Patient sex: F
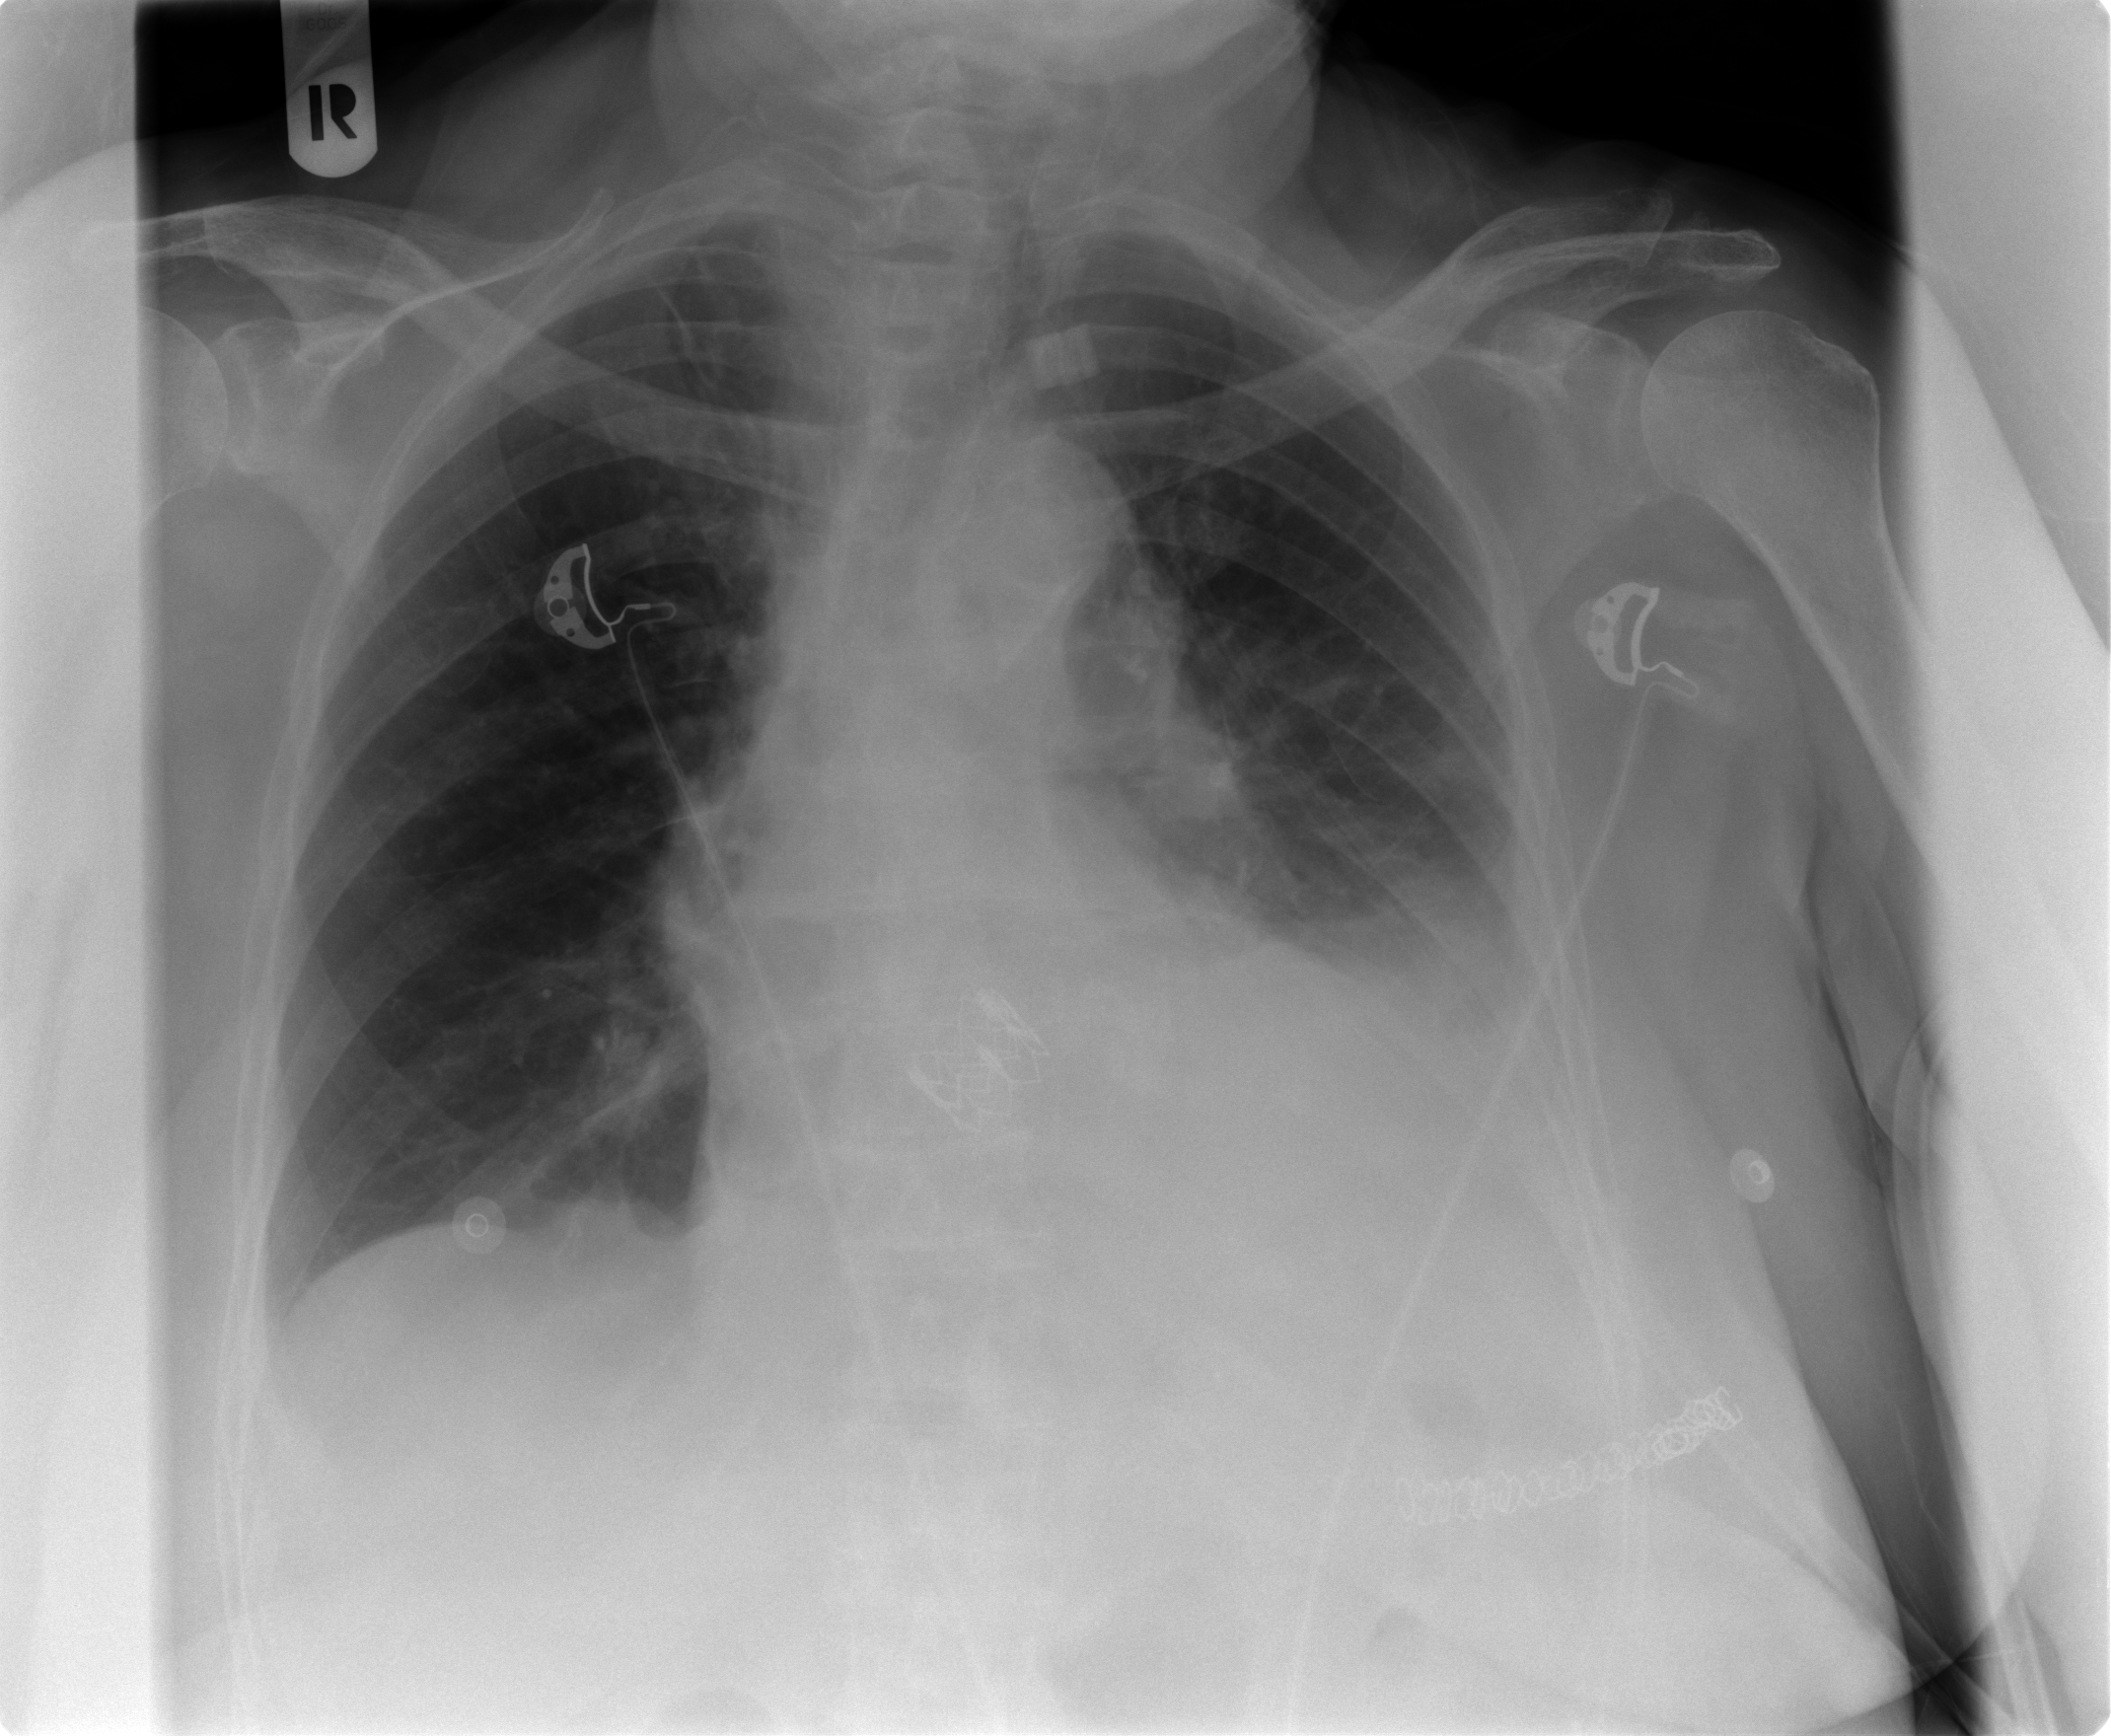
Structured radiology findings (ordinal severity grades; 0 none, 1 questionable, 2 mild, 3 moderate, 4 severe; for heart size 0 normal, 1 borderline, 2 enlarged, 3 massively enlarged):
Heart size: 1
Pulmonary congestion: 0
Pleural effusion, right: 0
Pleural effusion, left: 2
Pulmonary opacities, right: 0
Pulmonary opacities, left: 1
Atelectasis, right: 0
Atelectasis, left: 2